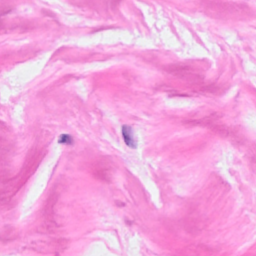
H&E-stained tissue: Breast